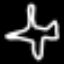
Label: airplane